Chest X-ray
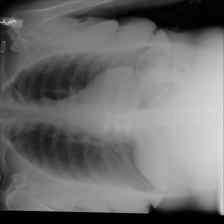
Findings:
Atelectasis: negative
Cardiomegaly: negative
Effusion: negative
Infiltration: negative
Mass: negative
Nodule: negative
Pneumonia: negative
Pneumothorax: negative
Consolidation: negative
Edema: negative
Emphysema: negative
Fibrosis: negative
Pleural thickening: negative
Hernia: negative